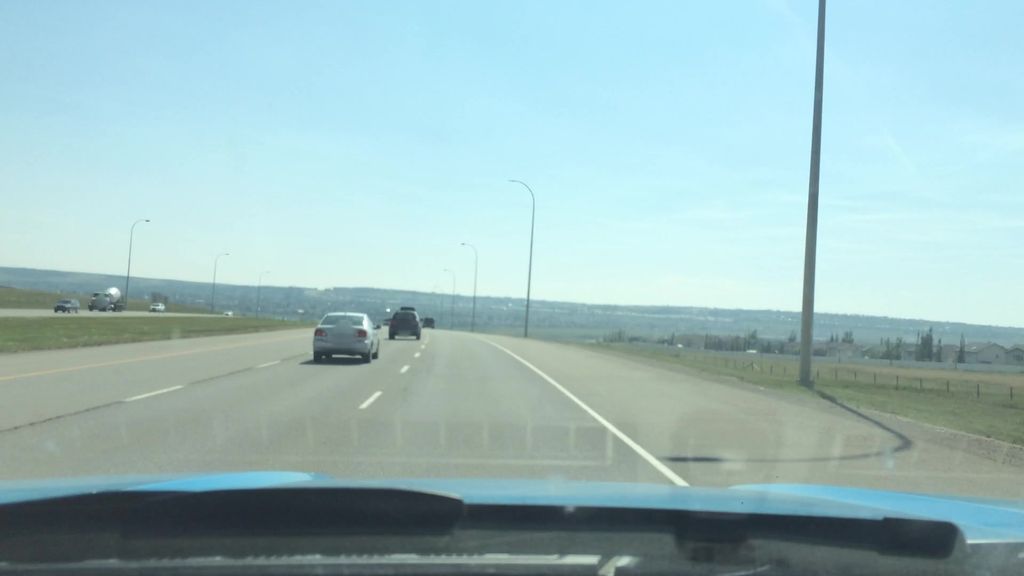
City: calgary